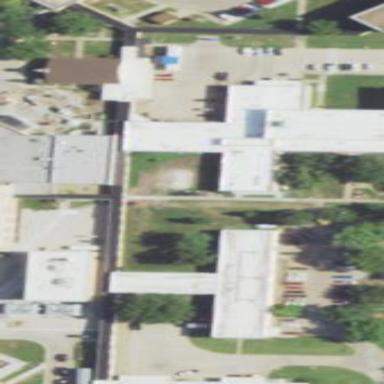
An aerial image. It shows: Pedestrian road leading to building.